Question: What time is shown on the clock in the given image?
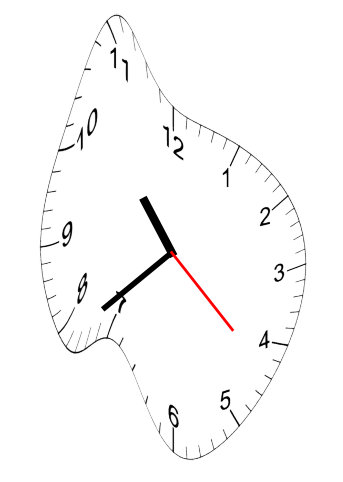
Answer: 10:38:22